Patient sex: M
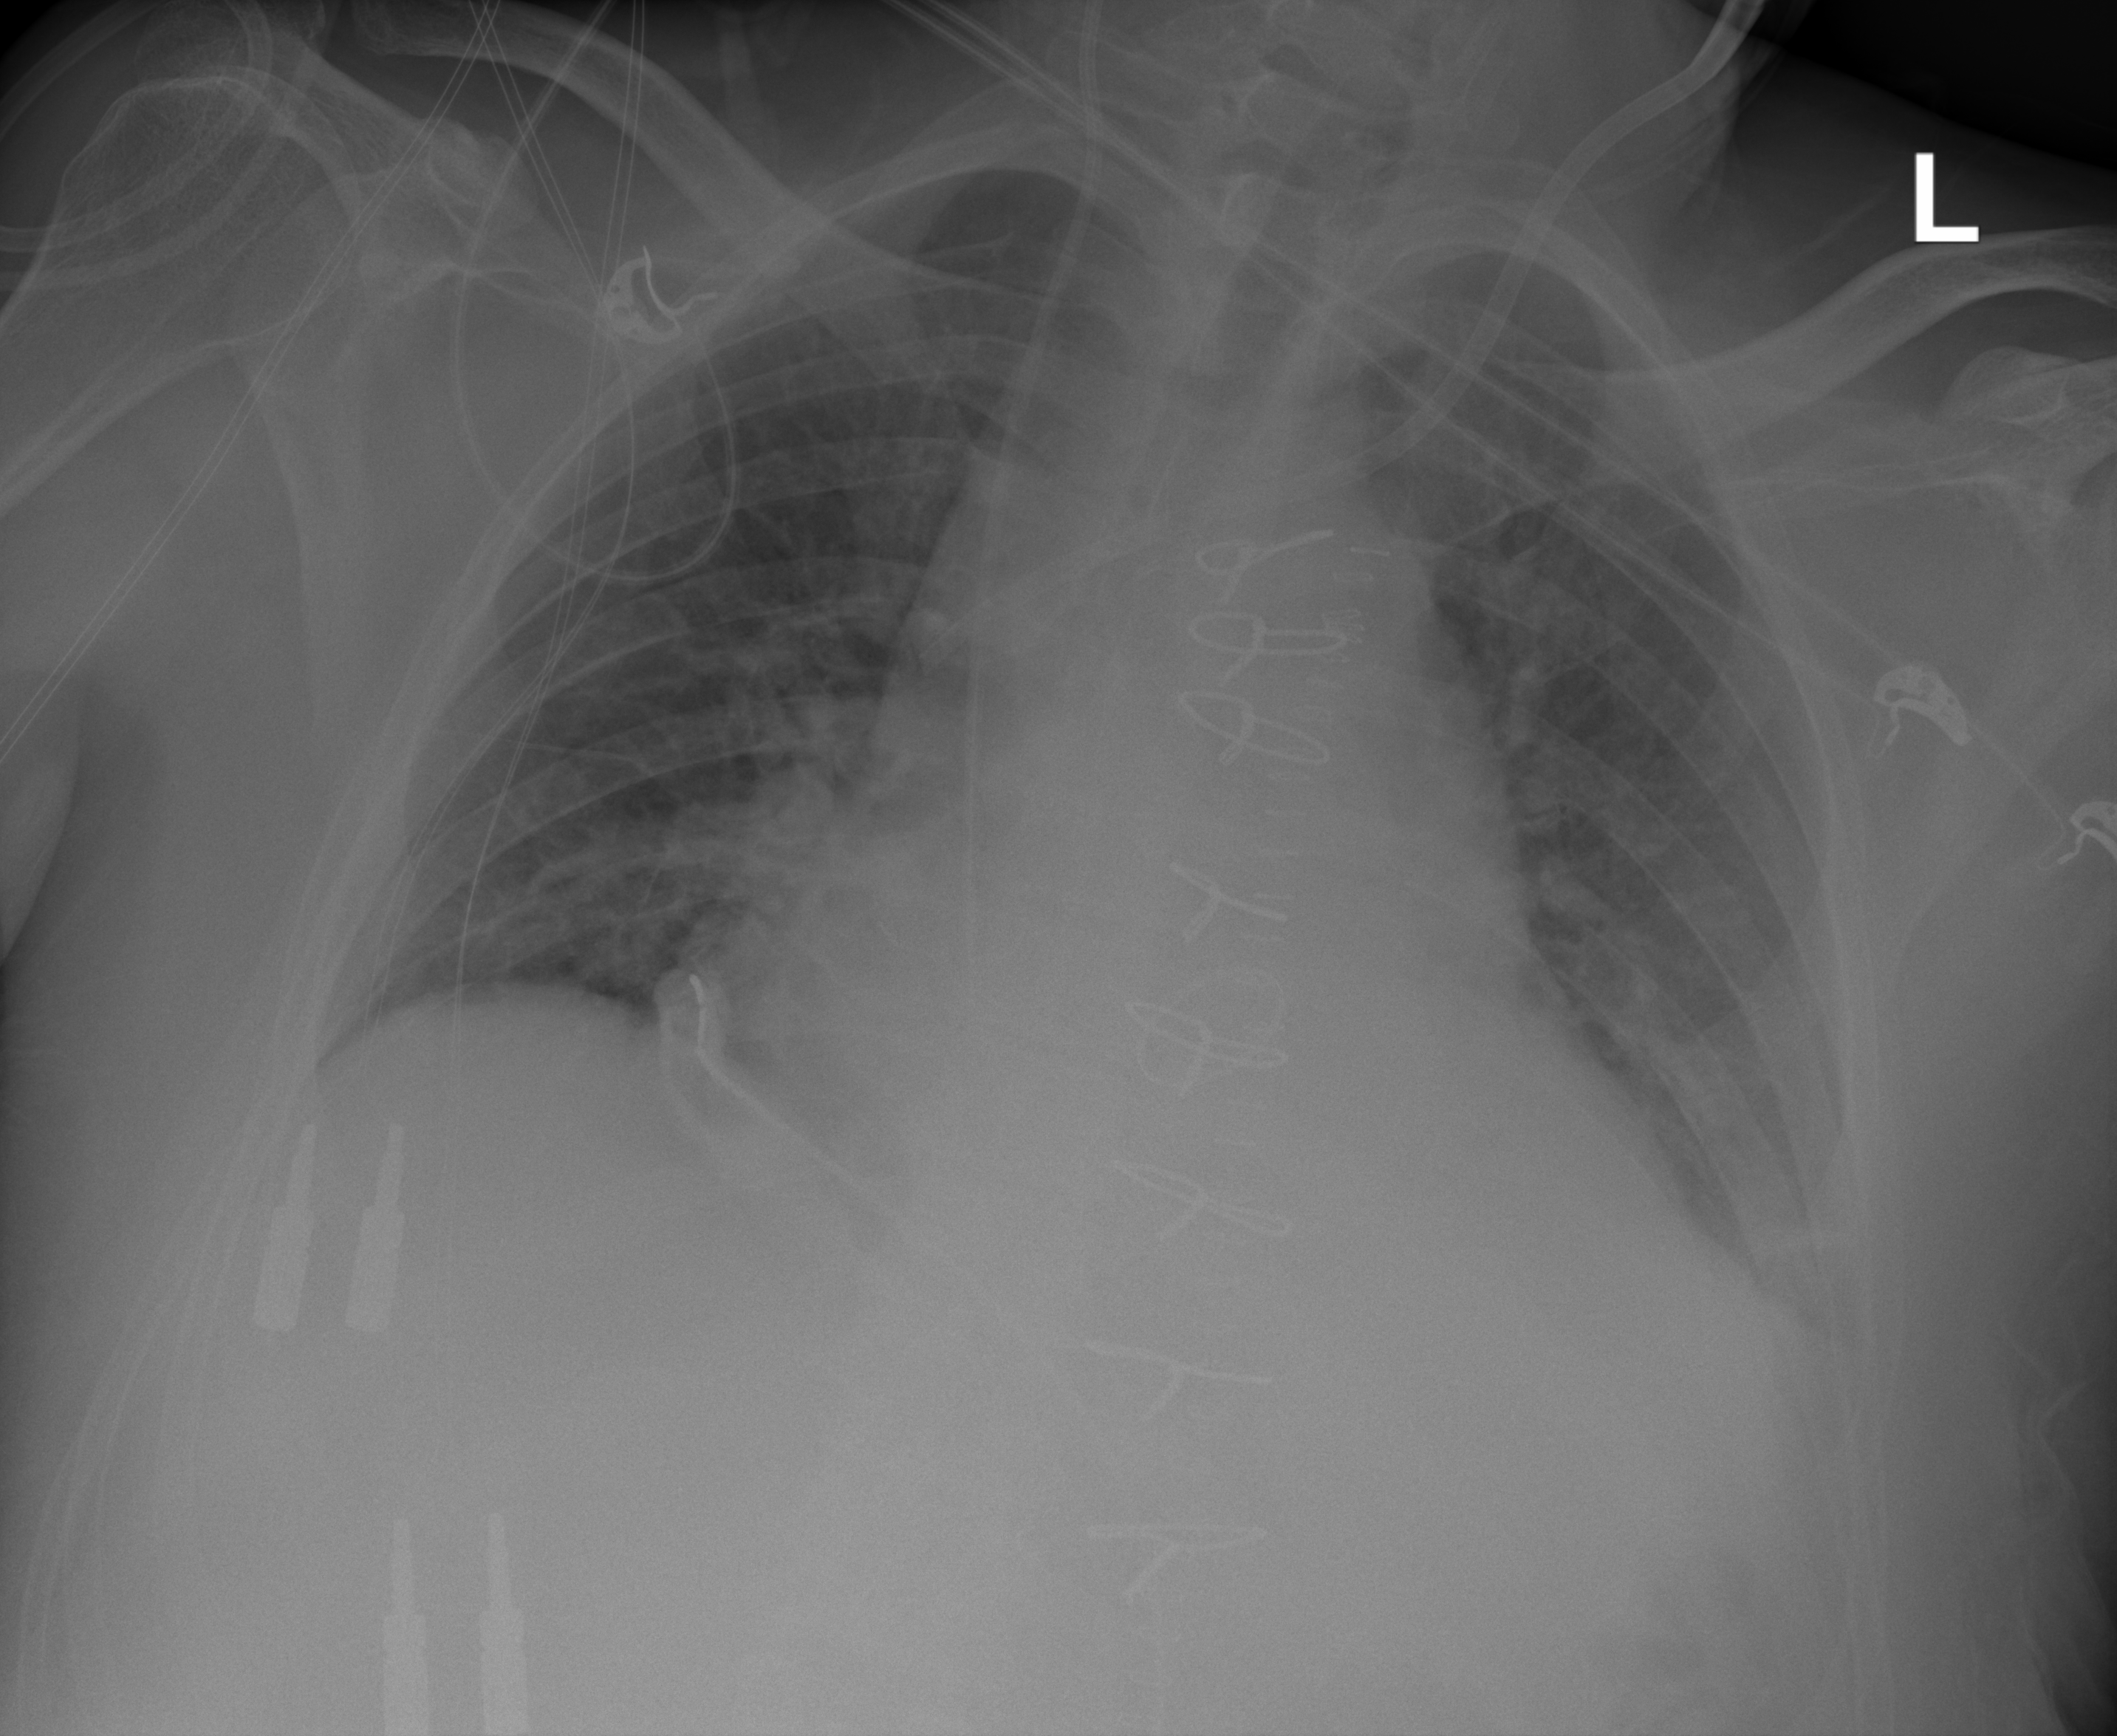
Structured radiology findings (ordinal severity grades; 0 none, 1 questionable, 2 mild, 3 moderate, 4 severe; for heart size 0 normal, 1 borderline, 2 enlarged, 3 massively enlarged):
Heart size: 2
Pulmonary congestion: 2
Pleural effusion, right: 1
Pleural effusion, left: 2
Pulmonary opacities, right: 0
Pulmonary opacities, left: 0
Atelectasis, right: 2
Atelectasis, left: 2